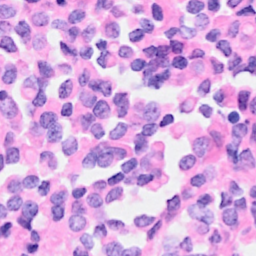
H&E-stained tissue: Breast